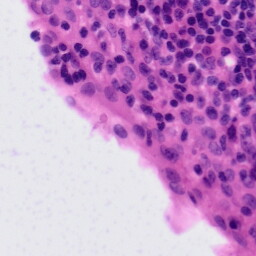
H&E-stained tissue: Tonsil